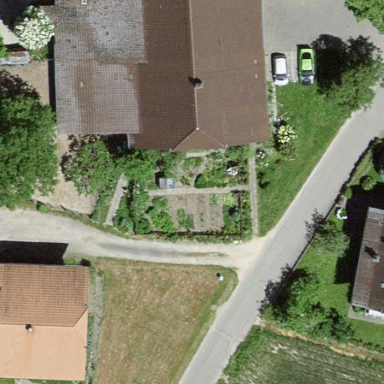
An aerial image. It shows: Farmyard area.